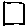
Label: square